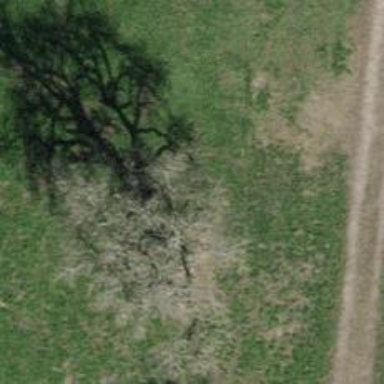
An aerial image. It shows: Single tag "natural: tree."